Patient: sex M, age 58
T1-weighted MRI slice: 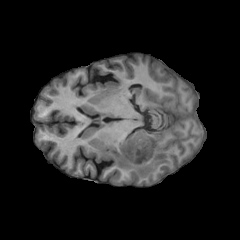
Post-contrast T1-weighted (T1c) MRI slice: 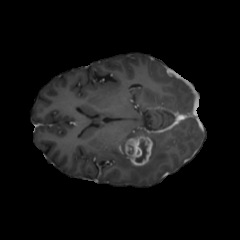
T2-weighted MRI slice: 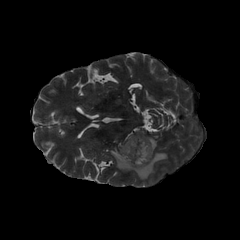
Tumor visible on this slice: yes
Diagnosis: Glioblastoma, IDH-wildtype
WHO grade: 4